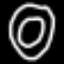
Label: donut